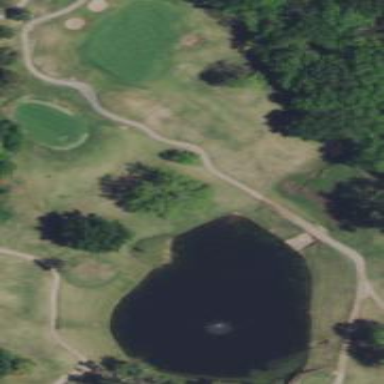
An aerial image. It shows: Scenic view of water hazard on golf course. The natural water feature adds beauty to the landscape.